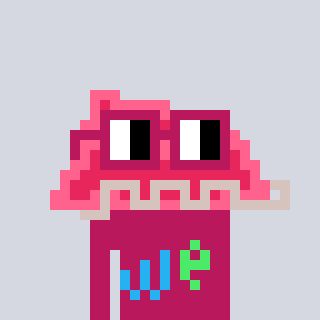
a pixel art character with square dark red glasses, a retainer-shaped head and a darkpink-colored body on a cool background